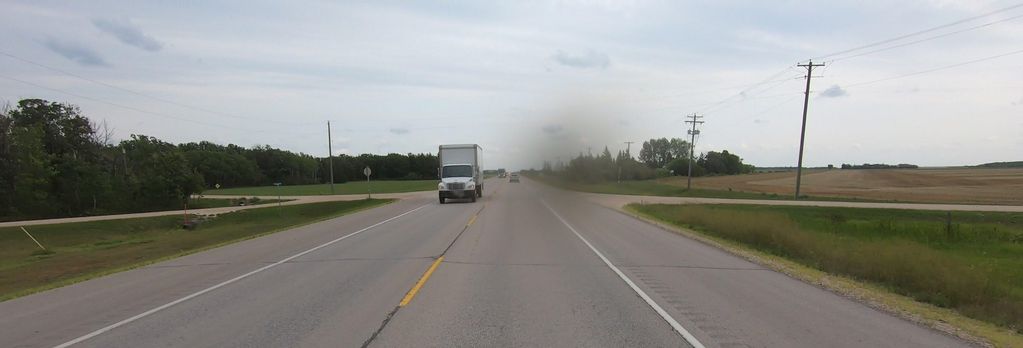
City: winnipeg